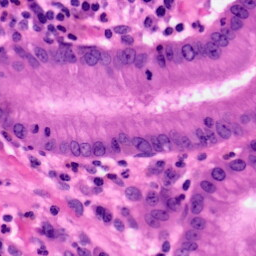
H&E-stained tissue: Pancreatic